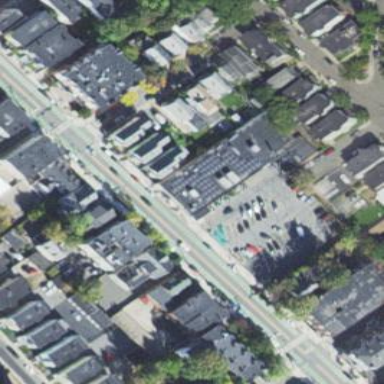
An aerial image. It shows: Retail building.